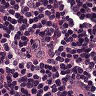
Metastatic tissue present: no